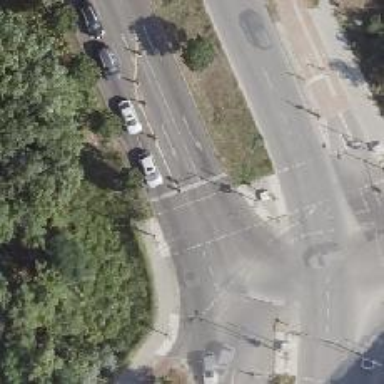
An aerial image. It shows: Road with traffic signals.